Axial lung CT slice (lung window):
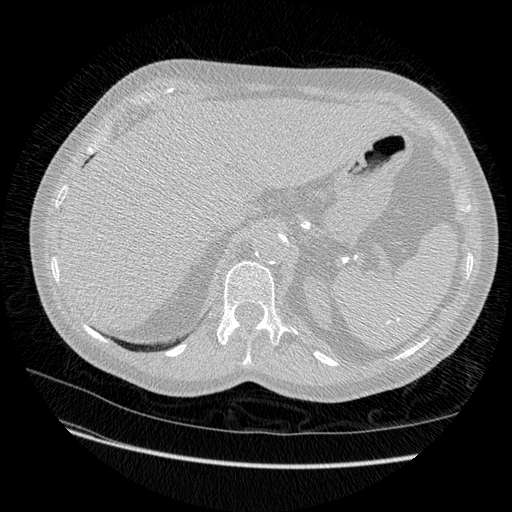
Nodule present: no